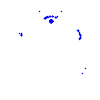
Particle: proton